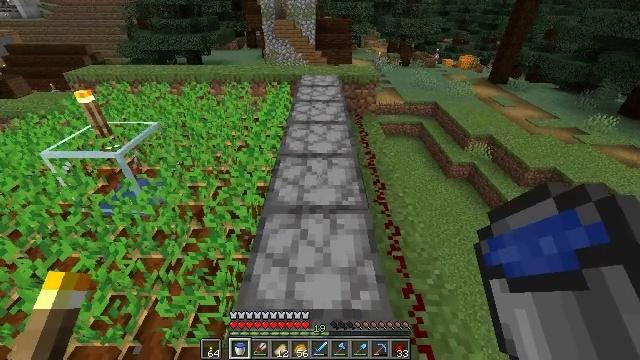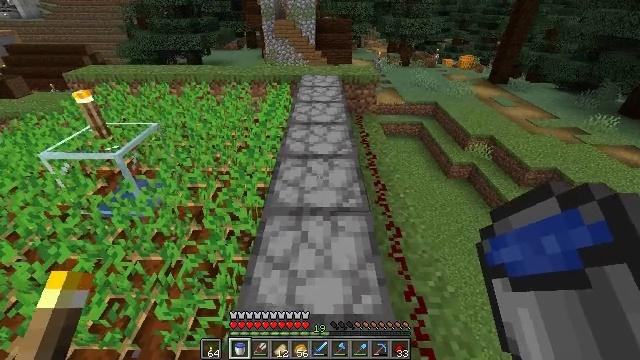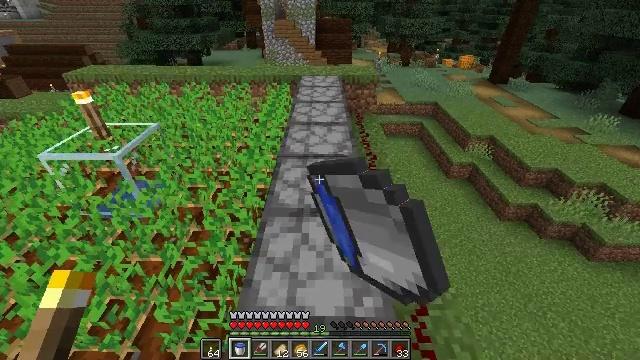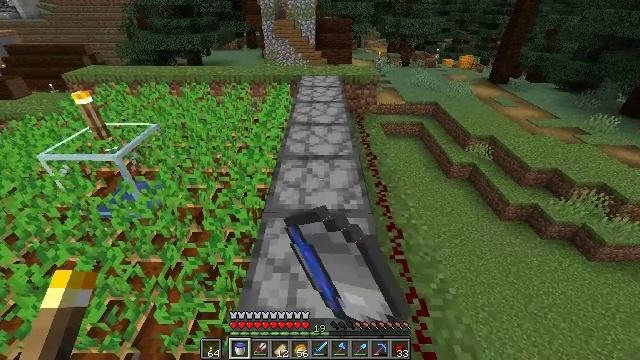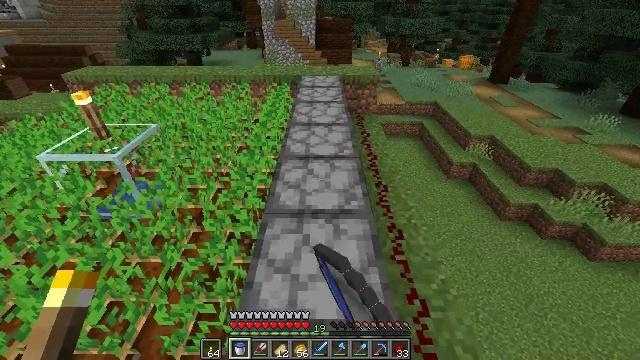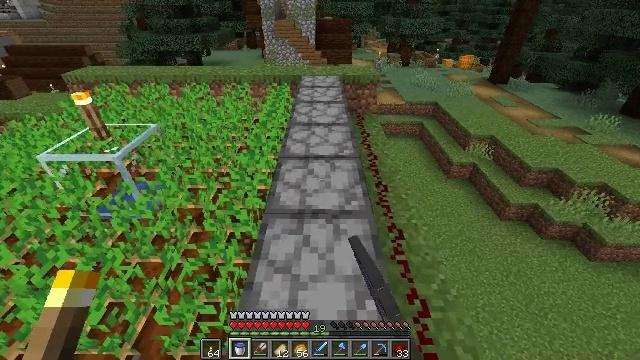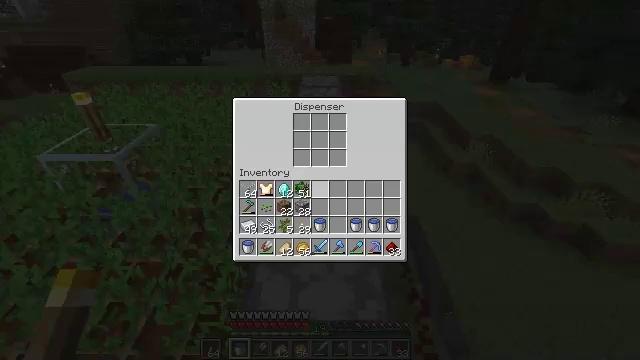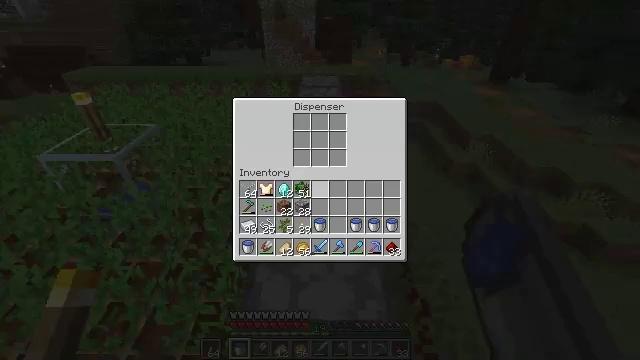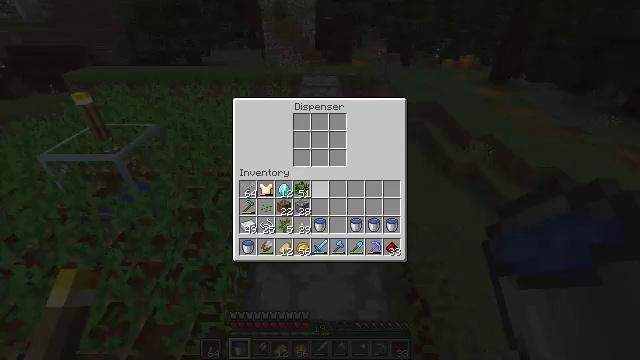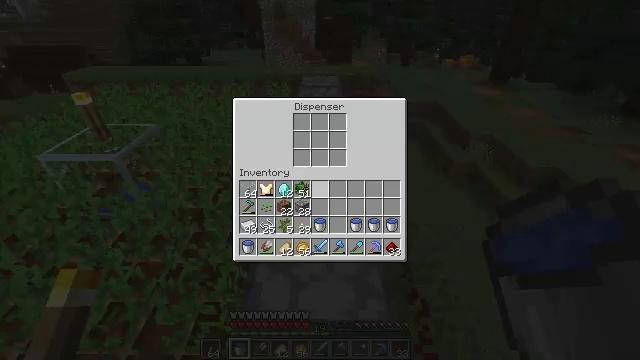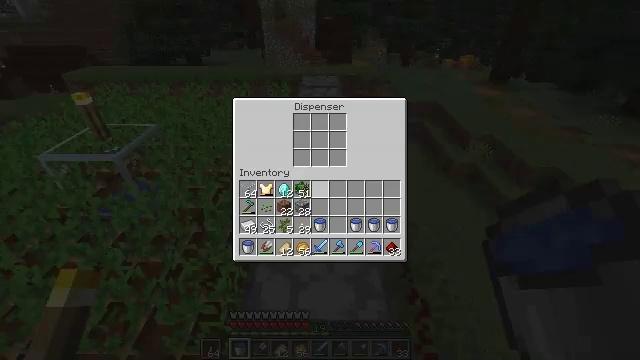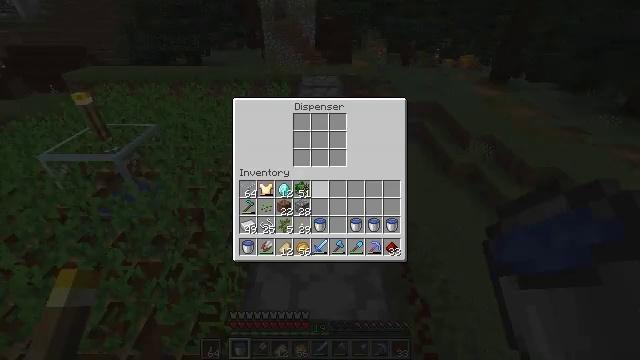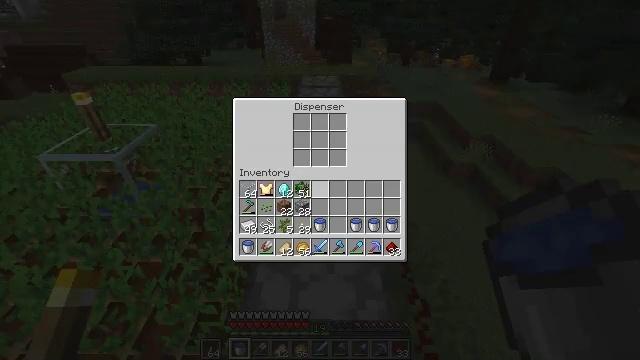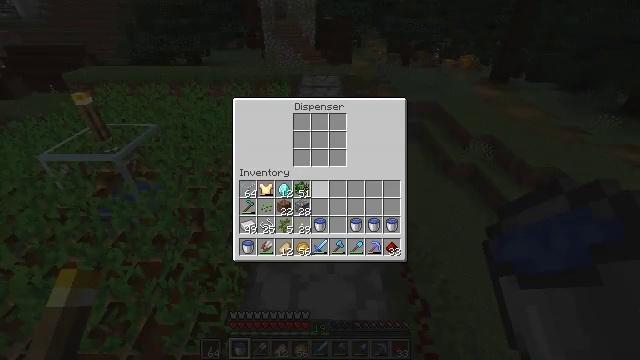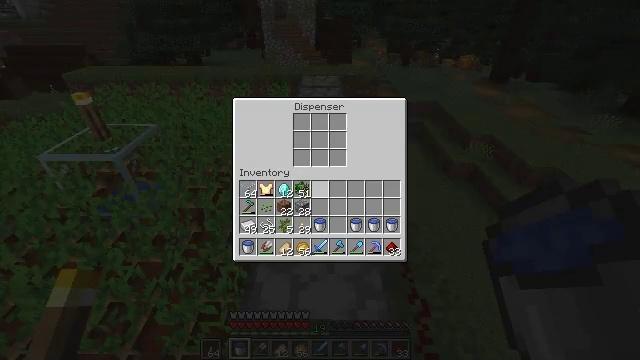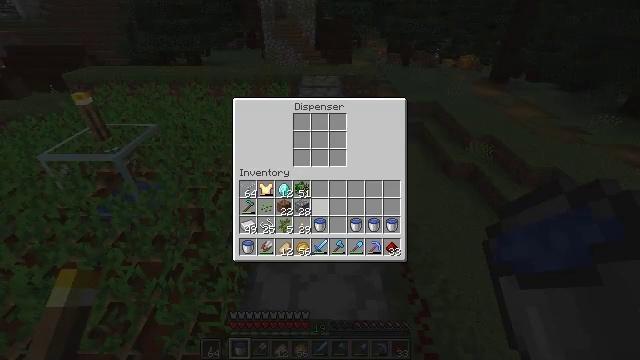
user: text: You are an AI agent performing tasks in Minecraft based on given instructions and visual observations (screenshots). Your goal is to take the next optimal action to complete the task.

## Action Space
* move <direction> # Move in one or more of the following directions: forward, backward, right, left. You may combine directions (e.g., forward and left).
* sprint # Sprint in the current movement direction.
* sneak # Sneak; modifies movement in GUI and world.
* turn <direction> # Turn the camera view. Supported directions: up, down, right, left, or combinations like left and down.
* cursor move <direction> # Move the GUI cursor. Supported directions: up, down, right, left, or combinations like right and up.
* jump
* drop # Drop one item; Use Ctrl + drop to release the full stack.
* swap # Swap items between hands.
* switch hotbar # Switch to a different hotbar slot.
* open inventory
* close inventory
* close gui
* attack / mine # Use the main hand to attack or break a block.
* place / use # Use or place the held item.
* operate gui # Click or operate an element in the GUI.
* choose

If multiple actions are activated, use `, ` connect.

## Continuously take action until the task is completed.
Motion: motion action
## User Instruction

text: Collect the repeater into your inventory.
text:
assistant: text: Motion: use / place
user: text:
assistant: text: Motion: use / place
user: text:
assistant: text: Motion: use / place
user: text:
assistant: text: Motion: use / place
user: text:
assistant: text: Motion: no_op
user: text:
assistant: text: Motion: no_op
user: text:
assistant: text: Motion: no_op
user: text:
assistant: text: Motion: no_op
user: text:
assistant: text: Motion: no_op
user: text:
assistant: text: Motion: no_op
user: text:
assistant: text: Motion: no_op
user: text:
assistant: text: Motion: no_op
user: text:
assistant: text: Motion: no_op
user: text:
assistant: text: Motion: sneak
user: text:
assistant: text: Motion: sneak, cursor move down
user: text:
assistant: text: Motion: sneak, cursor move down
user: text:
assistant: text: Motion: sneak
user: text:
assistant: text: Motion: sneak
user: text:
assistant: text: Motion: sneak
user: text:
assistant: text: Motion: sneak
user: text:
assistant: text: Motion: sneak
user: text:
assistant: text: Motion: sneak, operate gui
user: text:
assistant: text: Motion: sneak, operate gui
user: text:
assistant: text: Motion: sneak, operate gui
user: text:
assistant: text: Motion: sneak
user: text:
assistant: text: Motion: sneak
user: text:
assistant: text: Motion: sneak
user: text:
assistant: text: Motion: no_op
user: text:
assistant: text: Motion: no_op
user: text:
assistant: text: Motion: no_op